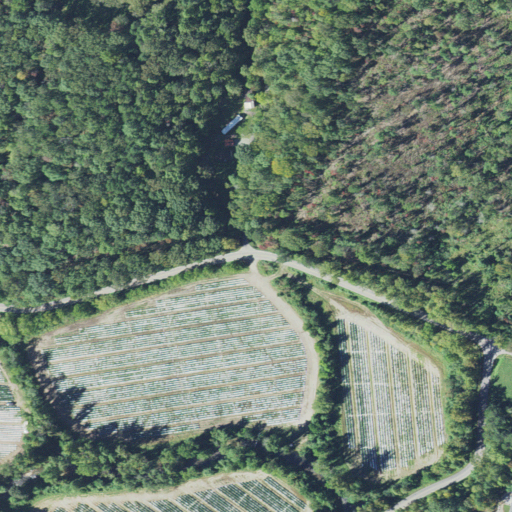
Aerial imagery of valley in North Carolina named Mullinax Cove containing cultivated crops, mixed forest, deciduous forest, open development, shrub, pasture, and low intensity development